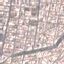
Label: Residential